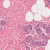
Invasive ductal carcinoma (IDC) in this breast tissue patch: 0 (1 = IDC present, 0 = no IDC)